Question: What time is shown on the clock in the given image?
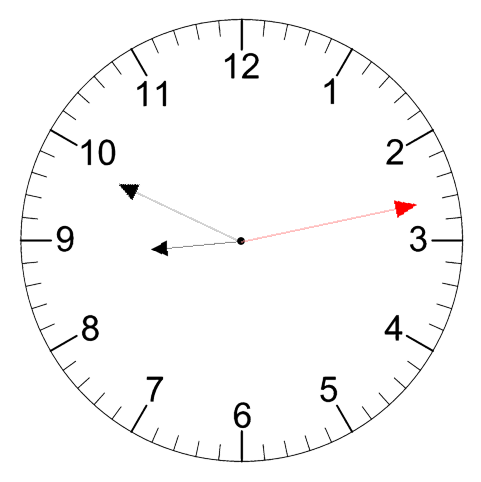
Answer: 08:49:13